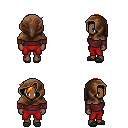
a pixel art fantasy rpg character, female body template, human, dark skin, maroon long-sleeve shirt, red pants, light blonde pixie cut hairstyle, cloth hood, gray slippers, four views (front, back, left, right), 2x2 character sprite sheet, small pixel art, hard edges, no anti-aliasing